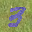
Label: 3